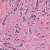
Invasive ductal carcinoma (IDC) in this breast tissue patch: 1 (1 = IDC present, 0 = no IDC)